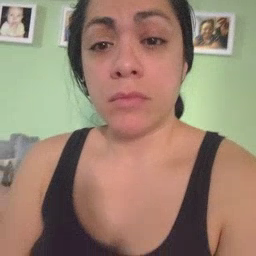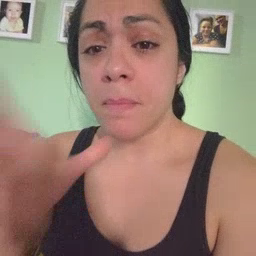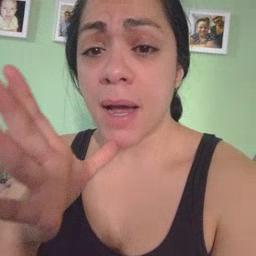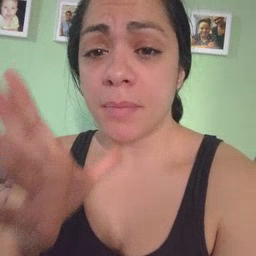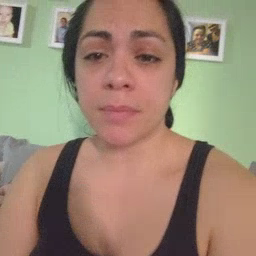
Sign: mom